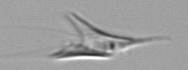
Label: Chrysochromulina_lanceolata